Question: With the following data:
'''
Method Metric E0 E1 E2 E4
Method-XXX Precision <PHONE> <PHONE> 1 <PHONE>
Method-YYY Precision 0.533 0.535 0.378 0.214
Method-ZZZ Precision 0.595 0.843 0.77 0.689
Method-XZZZ Precision 0.573 0.698 0.53 0.708
Method-XZZZY Precision 0.008 0.011 0.004 0.002
Method-XXX Recall <PHONE> <PHONE> <PHONE> <PHONE>
Method-YYY Recall 1 1 1 0.667
Method-ZZZ Recall 0.833 1 1 1
Method-XZZZ Recall 1 1 1 1
Method-XZZZY Recall 0.167 0.75 1 1
'''
I can create this plot:

However as you can see, the x-axis are not all assigned with labels.
How can I achieve that?
It's also ok if we rotate the x-axis 45 degree. But then I'm not sure how to do that:
This is my code (Courtesy of <URL>:
'''
dat <- read.table("http://dpaste.com/<PHONE>/plain/",header=TRUE)
layout(matrix(c(1,2,5,3,4,5),nrow=2,byrow = TRUE))
barcols <- c("red","blue")
sapply(3:6,
function(x) {
bp <- barplot(matrix(dat[,x],nrow=2,byrow=TRUE),beside=TRUE,col=barcols)
title(main=names(dat[x]))
axis(1,at=colMeans(bp),c("Method-XXX","Method-YYY"," Method-ZZZ","Method-XZZZ"," Method-XZZZY"),lwd=0,lwd.tick=1)
abline(h=0)
}
)
plot(NA,xlim=c(0,1),ylim=c(0,1),ann=FALSE,axes=FALSE)
legend(0,0.6,c("Precision","Recall"),fill=barcols,cex=1.5)
'''
I tried the following to generate the 45 degree. But didn't work either:
'''
sapply(3:6,
function(x) {
bp <- barplot(matrix(dat[,x],nrow=2,byrow=TRUE),xaxt="n",beside=TRUE,col=barcols)
title(main=names(dat[x]))
xaxislab <- c("Method-XXX","Method-YYY"," Method-ZZZ","Method-XZZZ"," Method-XZZZY")
text(cex=1, x=colMeans(bp)-.25, y=-1.25, xaxislab, xpd=TRUE, srt=45)
#axis(1,at=colMeans(bp),xaxislab,lwd=0,lwd.tick=1)
#abline(h=0)
}
)
plot(NA,xlim=c(0,1),ylim=c(0,1),ann=FALSE,axes=FALSE)
legend(0,0.1,c("Precision","Recall"),fill=barcols,cex=1.5)
'''
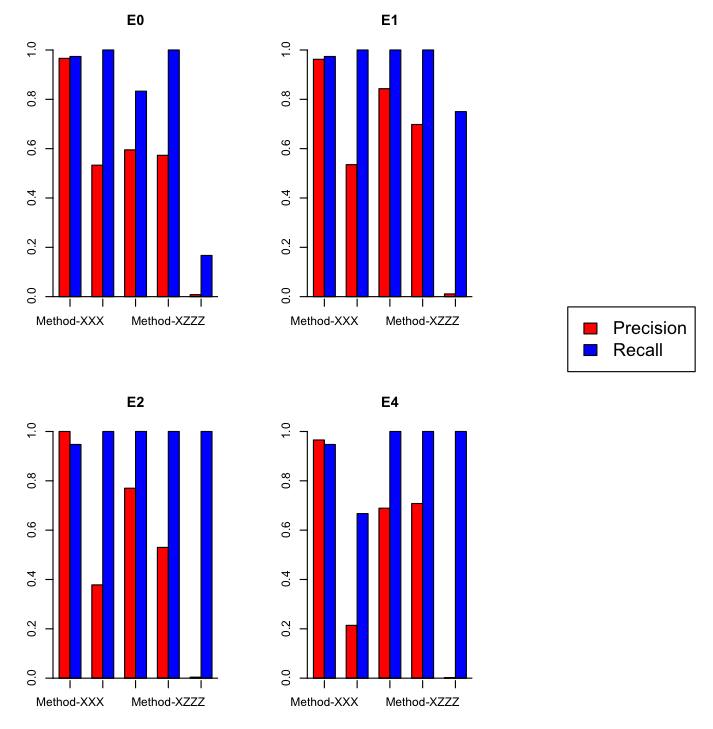
Answer: Following basically the same strategy used in <URL>' to annotate the graphics output.
'''
library(gridBase)
## Function that plots barplots with x-axes annotated with slanted
ff <- function(x) {
barcols <- c("red","blue")
## Plot, suppressing the labels
bp <- barplot(matrix(dat[,x], nrow = 2, byrow = TRUE), xaxt = "n",
beside = TRUE, col = barcols)
title(main=names(dat[x]))
xaxislab <- c("Method-XXX", "Method-YYY", " Method-ZZZ",
"Method-XZZZ", " Method-XZZZY")
## Compute x-axis coordinate at center of each group
bp <- colMeans(bp)
## Use gridBase to compute viewport coordinates and
## grid to push/pop viewports and add the labels
vps <- baseViewports()
pushViewport(vps$inner, vps$figure, vps$plot)
grid.text(xaxislab,
x = unit(bp, "native"), y = unit(-0.5, "lines"),
just = "right", rot = 45, gp=gpar(cex=0.7))
popViewport(3)
}
## Apply it to your data
dat <- read.table("http://dpaste.com/<PHONE>/plain/",header=TRUE)
layout(matrix(c(1,2,5,3,4,5),nrow=2,byrow = TRUE))
sapply(3:6, ff)
'''